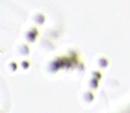
Label: Phaeocystis